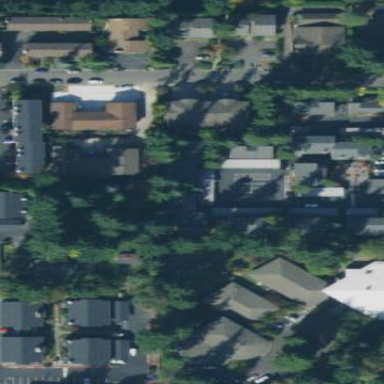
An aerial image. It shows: Condominium within residential area.